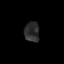
Tissue: prostate
Cell type: T cells
Senescence score: 0.3597
Nuclear area (px): 293
Mean DAPI intensity: 44.375